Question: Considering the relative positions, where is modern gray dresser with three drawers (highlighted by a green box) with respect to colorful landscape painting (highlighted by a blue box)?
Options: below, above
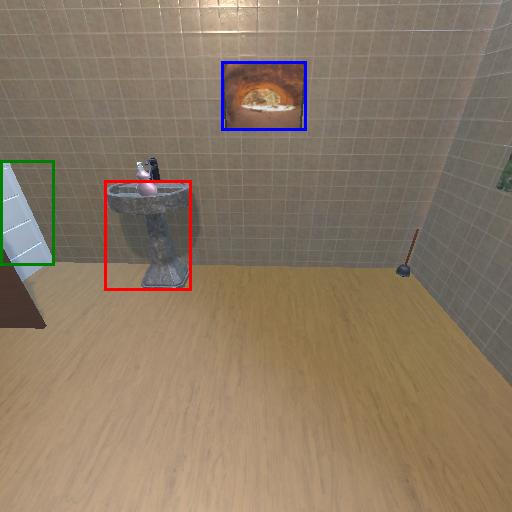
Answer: below